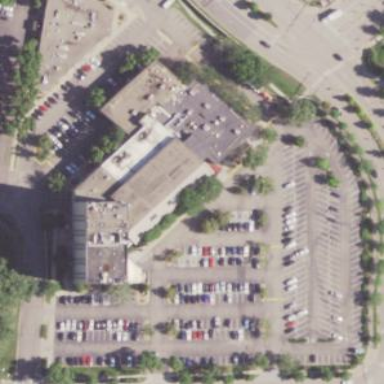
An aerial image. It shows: Commercial area.